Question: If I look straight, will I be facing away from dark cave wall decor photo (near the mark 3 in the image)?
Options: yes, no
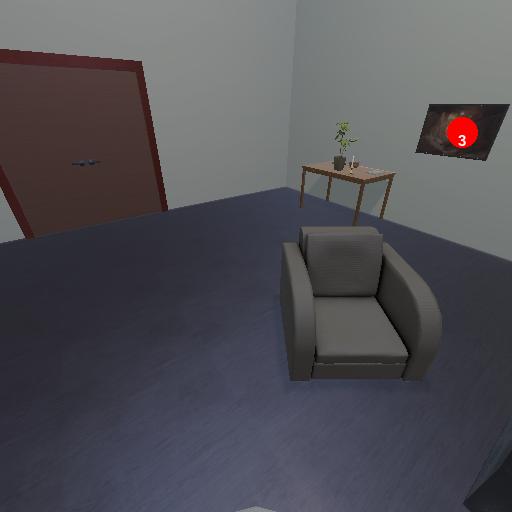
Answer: yes